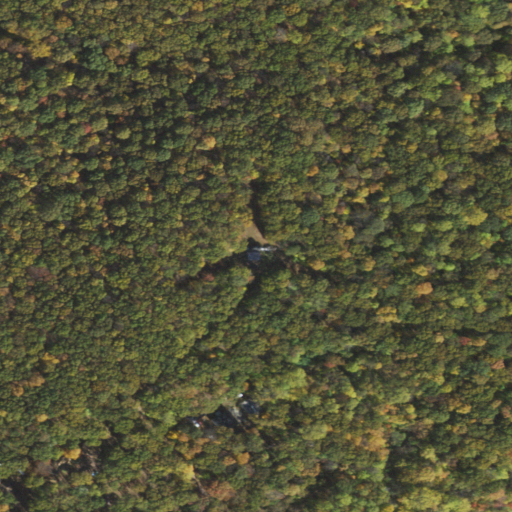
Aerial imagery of mountain in Pennsylvania named Buckwampum Hill containing deciduous forest and open development